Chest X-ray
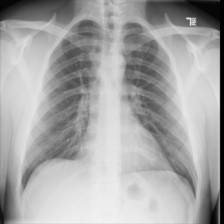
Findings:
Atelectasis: negative
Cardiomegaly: negative
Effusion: negative
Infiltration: negative
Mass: negative
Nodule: negative
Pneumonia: negative
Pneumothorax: negative
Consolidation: negative
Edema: negative
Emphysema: negative
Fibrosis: negative
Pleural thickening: negative
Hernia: negative